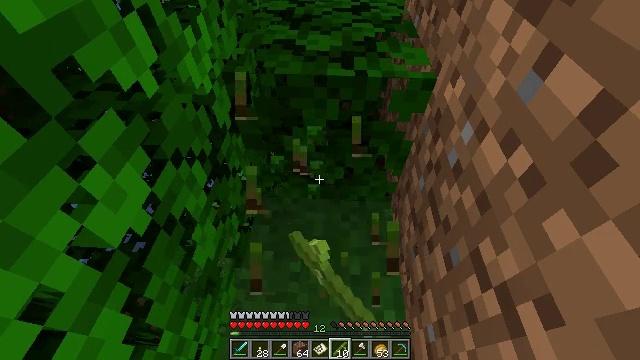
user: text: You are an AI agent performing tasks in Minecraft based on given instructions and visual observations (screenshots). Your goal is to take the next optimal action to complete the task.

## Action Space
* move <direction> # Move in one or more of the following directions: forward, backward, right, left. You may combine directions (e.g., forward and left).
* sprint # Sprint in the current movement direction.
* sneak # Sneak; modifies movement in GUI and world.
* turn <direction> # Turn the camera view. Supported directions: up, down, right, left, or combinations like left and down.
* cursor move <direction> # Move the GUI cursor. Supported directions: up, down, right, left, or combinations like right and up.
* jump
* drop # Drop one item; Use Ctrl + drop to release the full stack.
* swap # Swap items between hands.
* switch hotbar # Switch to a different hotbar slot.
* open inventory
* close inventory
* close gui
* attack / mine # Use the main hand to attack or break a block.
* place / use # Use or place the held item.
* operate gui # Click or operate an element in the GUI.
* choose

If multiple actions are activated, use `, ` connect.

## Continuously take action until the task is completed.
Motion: motion action
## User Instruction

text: Harvest the bamboo sapling.
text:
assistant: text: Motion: attack / mine